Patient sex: F
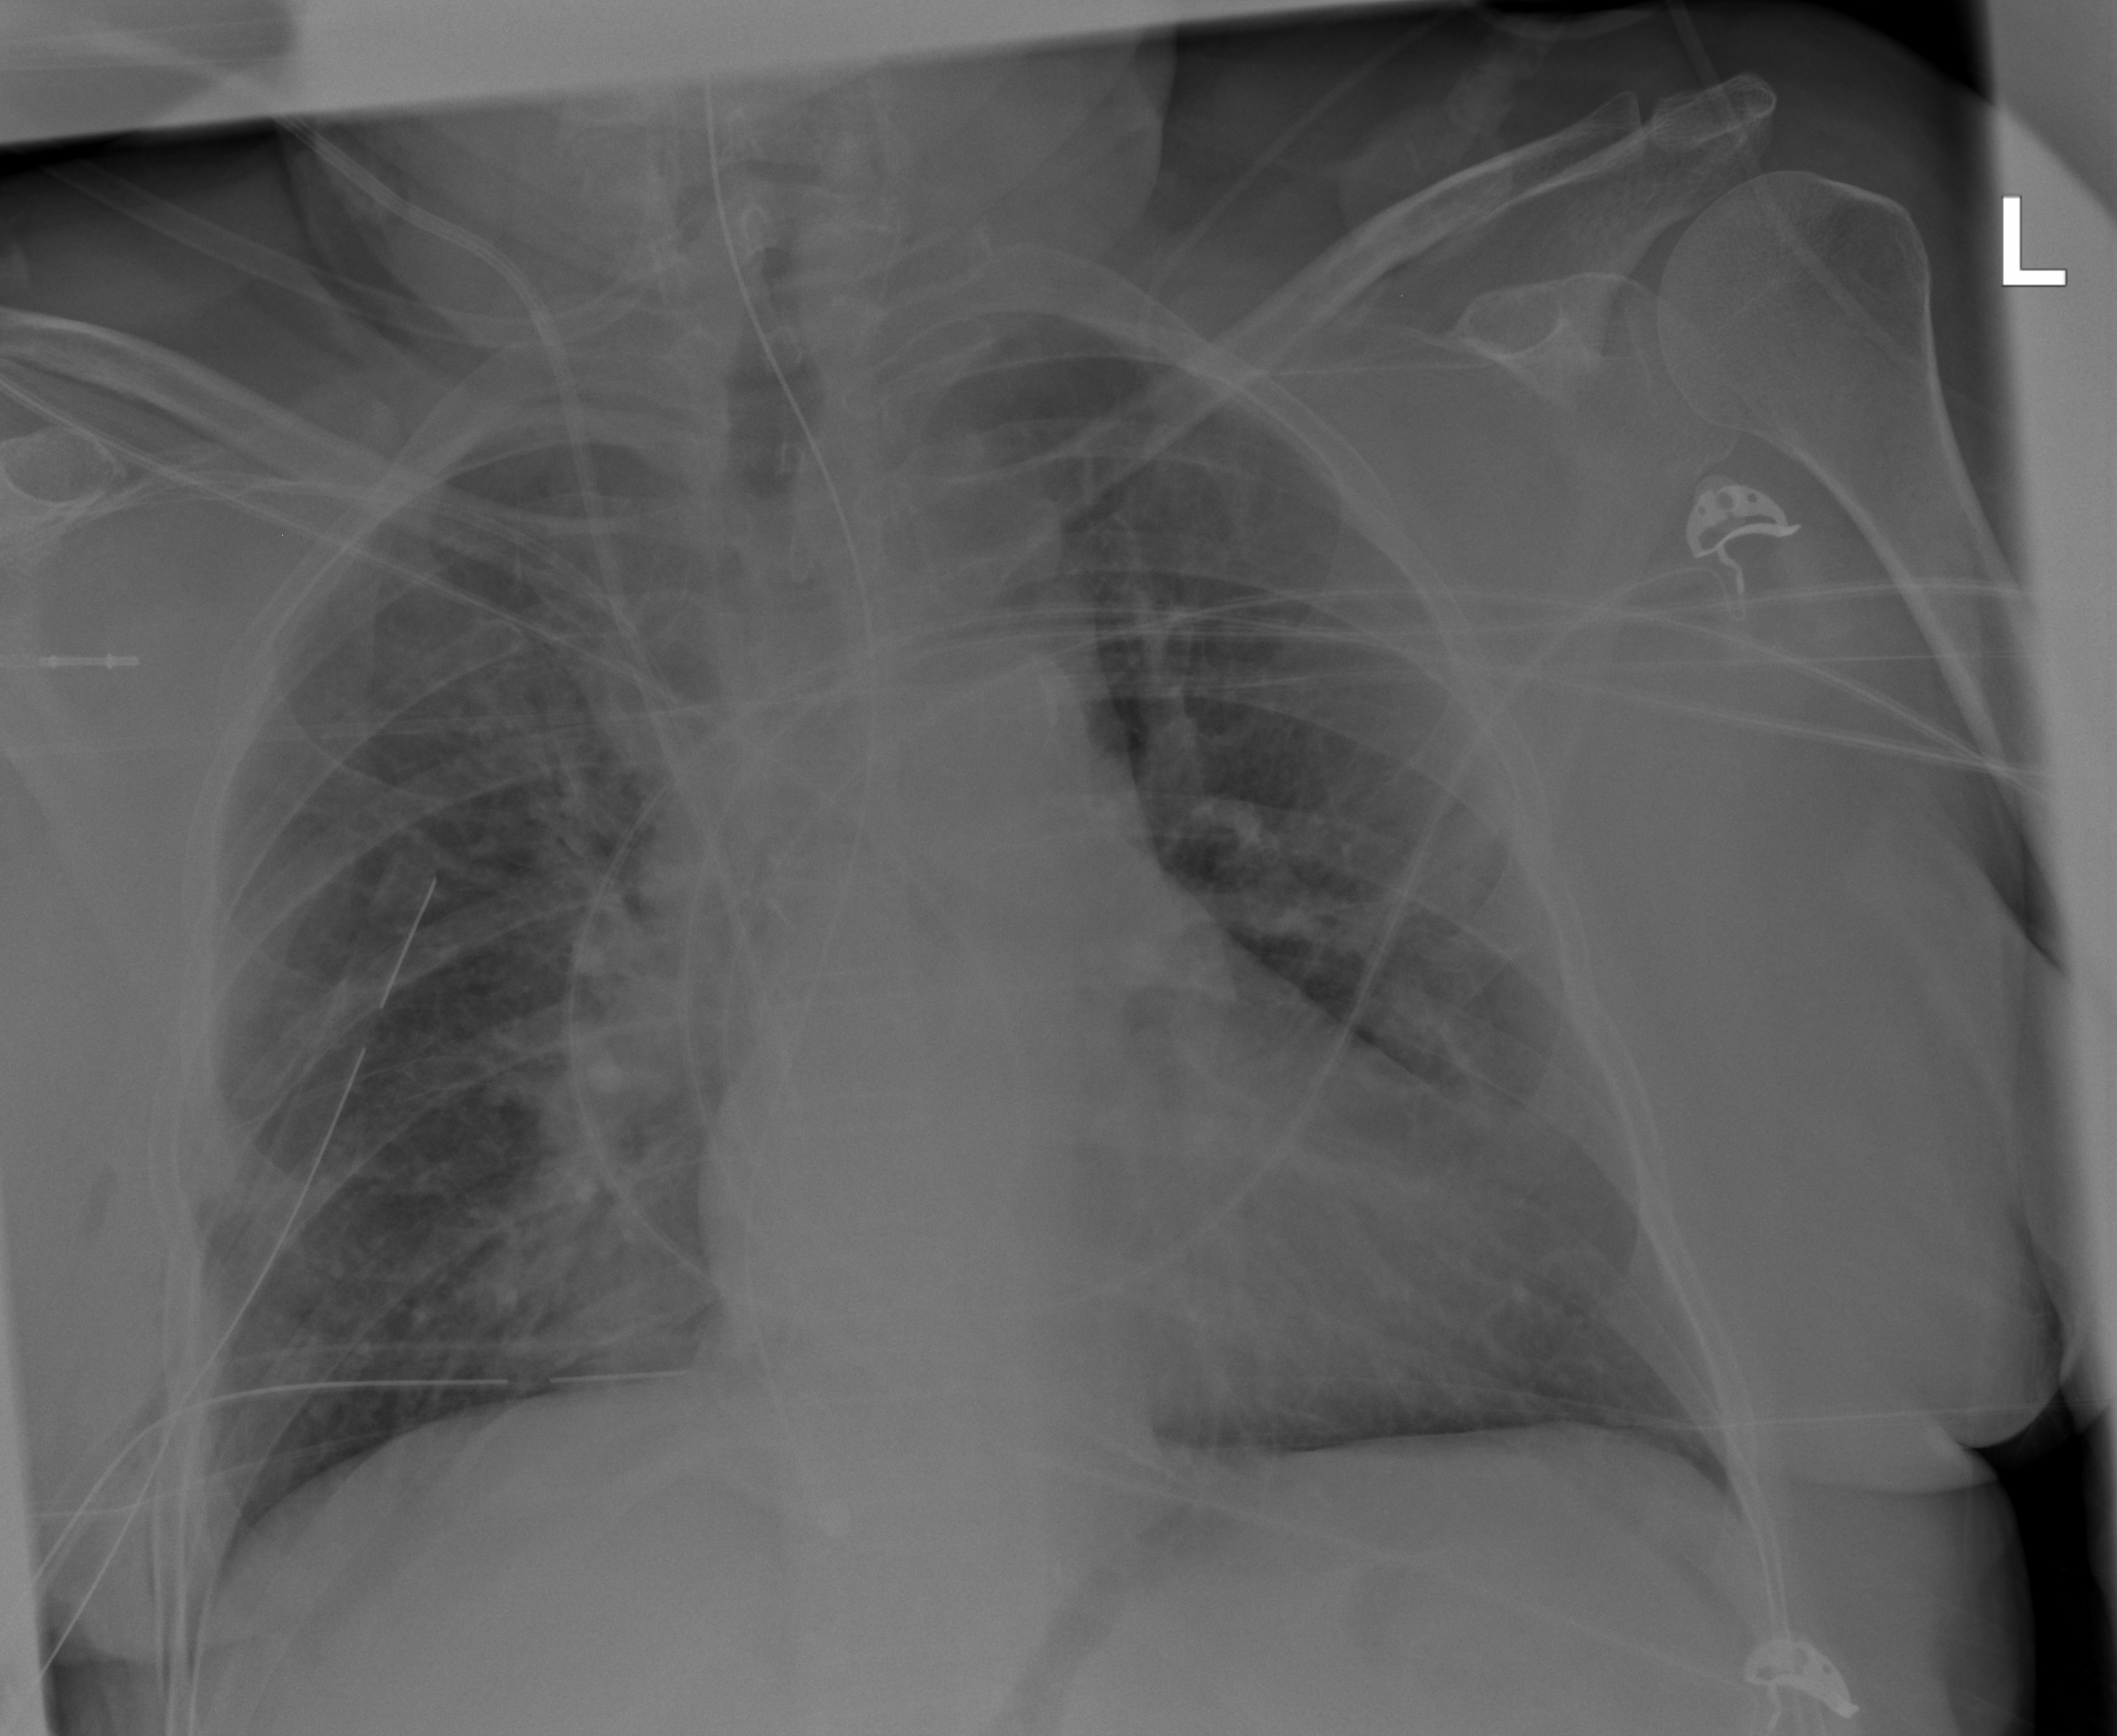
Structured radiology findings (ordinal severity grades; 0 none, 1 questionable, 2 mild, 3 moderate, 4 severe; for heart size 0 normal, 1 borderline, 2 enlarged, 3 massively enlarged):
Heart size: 0
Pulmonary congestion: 2
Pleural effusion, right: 0
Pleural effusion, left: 0
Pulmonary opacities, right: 2
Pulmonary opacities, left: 2
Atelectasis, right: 0
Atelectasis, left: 0